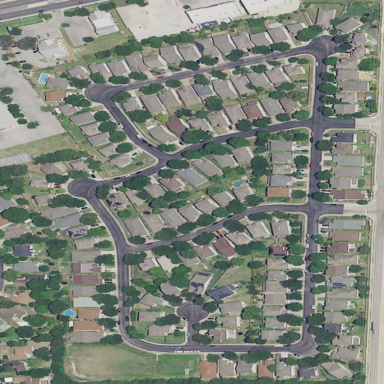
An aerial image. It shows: Residential neighbourhood.